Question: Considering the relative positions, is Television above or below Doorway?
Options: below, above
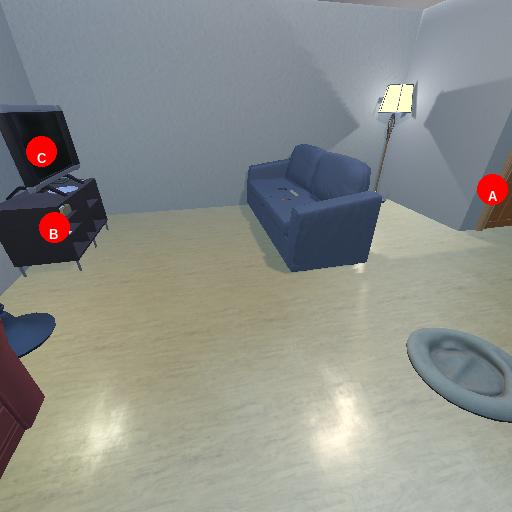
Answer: below